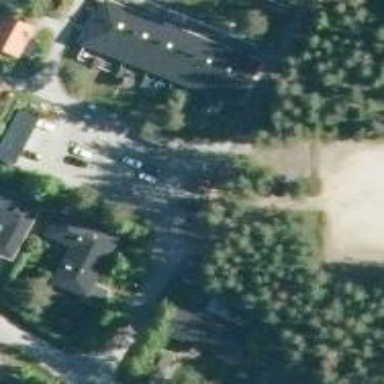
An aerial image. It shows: Cycle track alongside the road.